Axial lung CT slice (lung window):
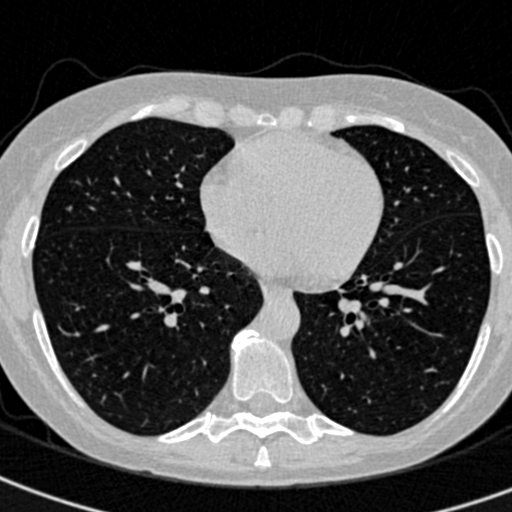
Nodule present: no